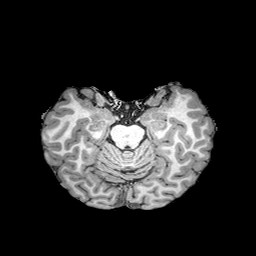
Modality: T1w
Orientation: coronal
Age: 24
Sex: female
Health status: healthy